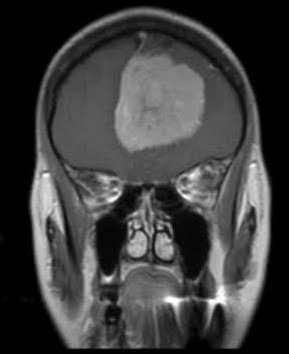
Label: meningioma